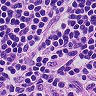
Metastatic tissue present: no